Interaction volume radius: 5 \u00c5
Interaction volume height: 20 \u00c5
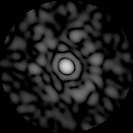
Disorder parameter: 0.8197